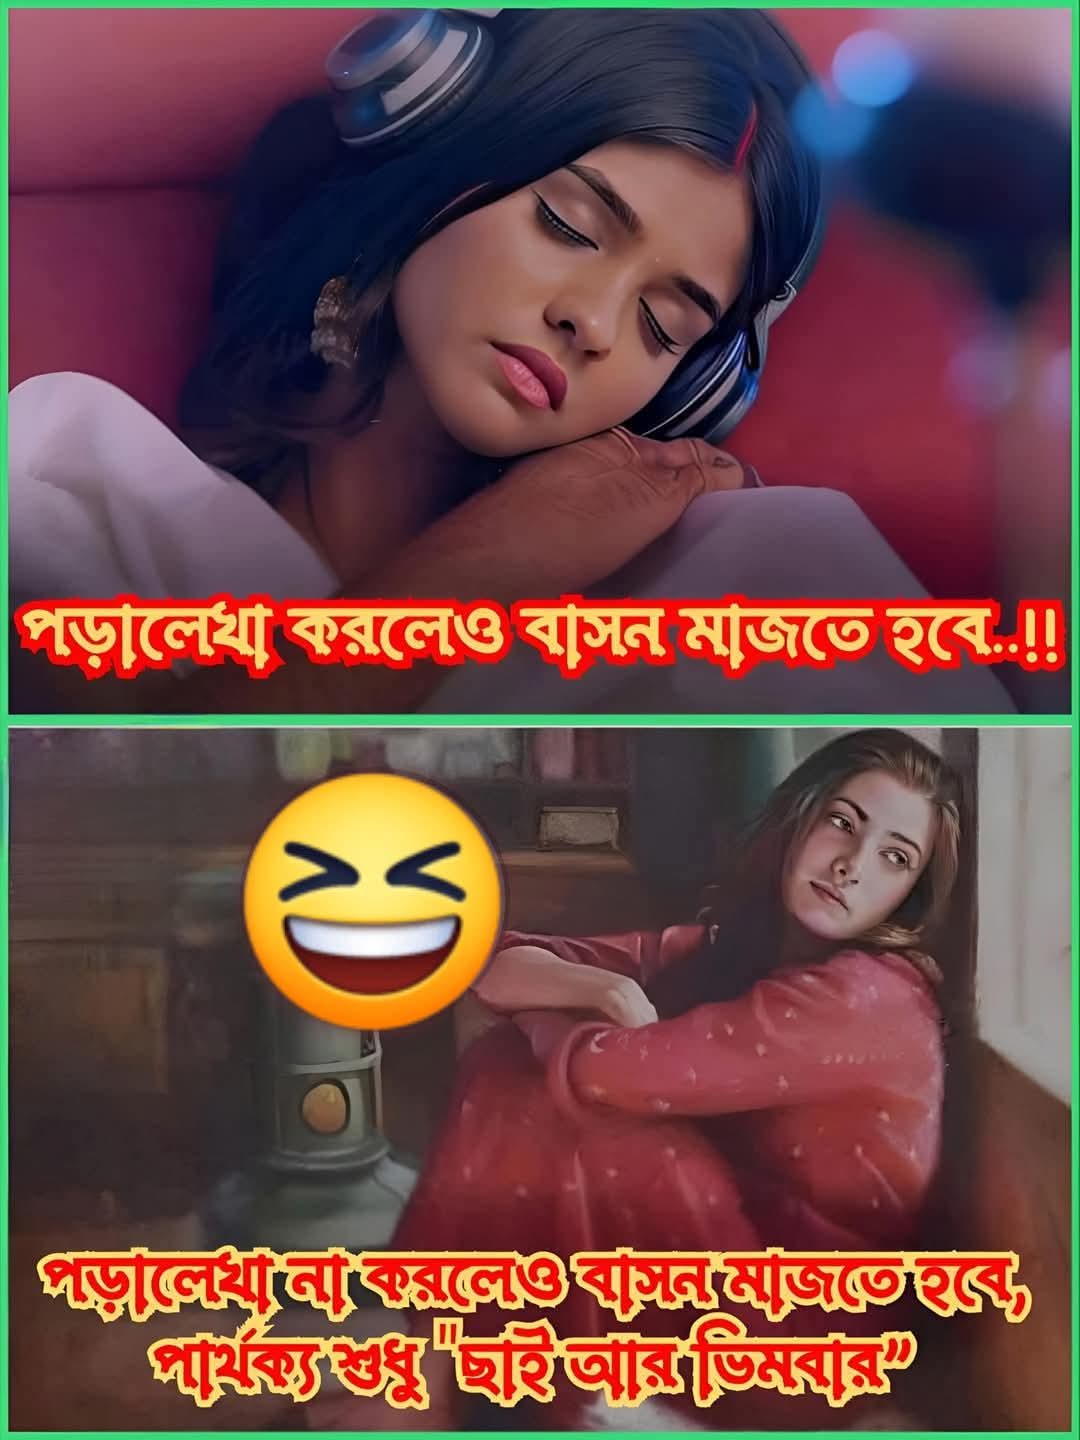
Text: পড়ালেখা করলেও বাসন মাজতে হবে..!!
পড়ালেখা না করলেও বাসন মাজতে হবে, পার্থক্য শুধু "ছাই আর ডিমবার"
Label: Non Hate